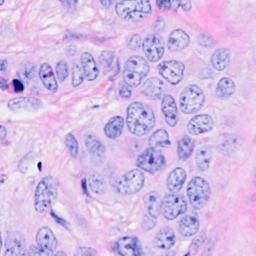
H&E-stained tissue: Breast